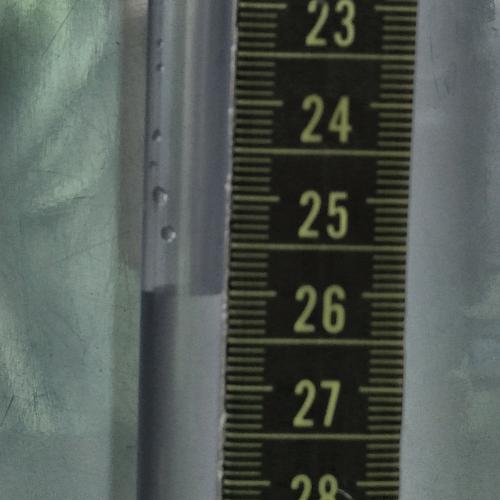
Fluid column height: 26.0 cm